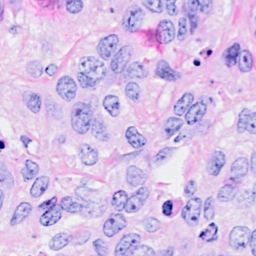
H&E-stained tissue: Breast